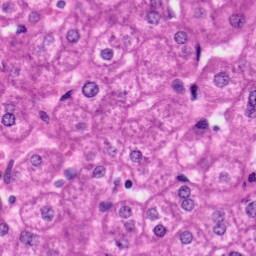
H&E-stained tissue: Liver